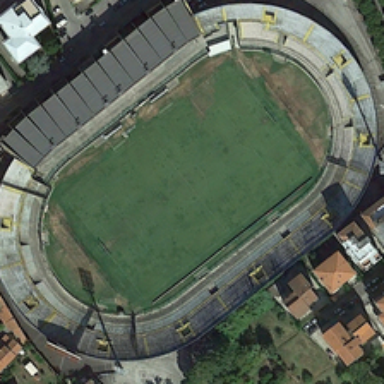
Some buildings and green trees are near a stadium shaped like a ring runway .